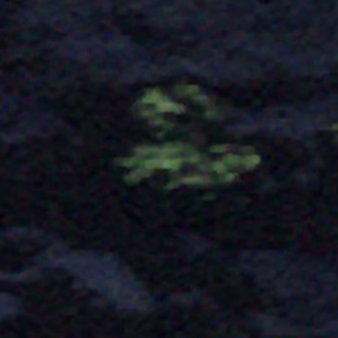
Label: other